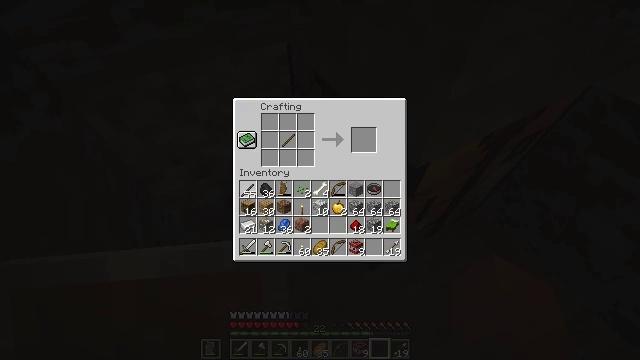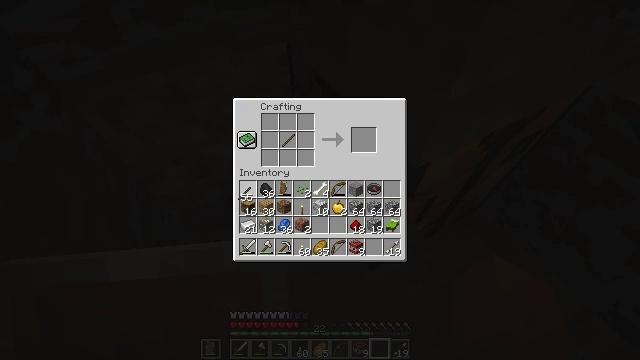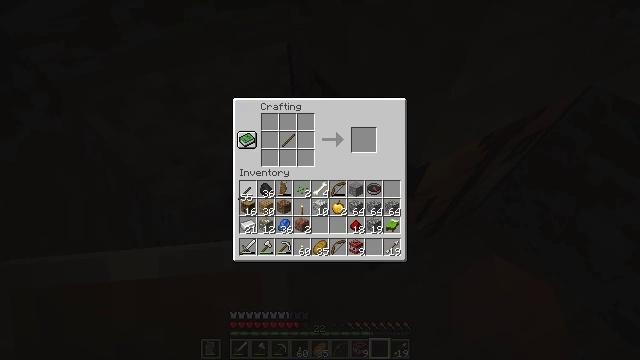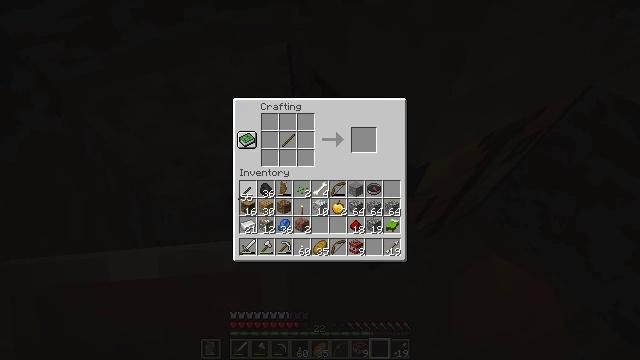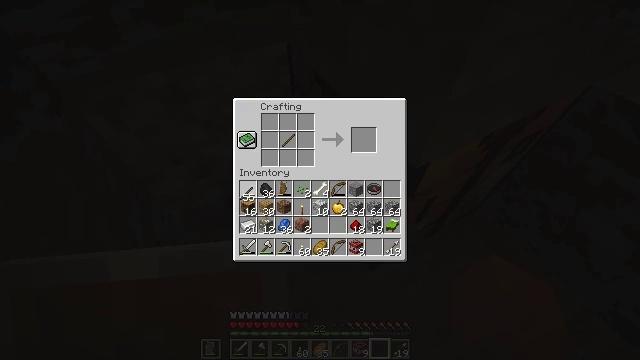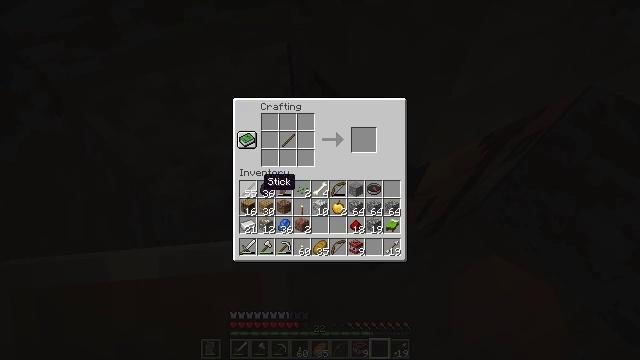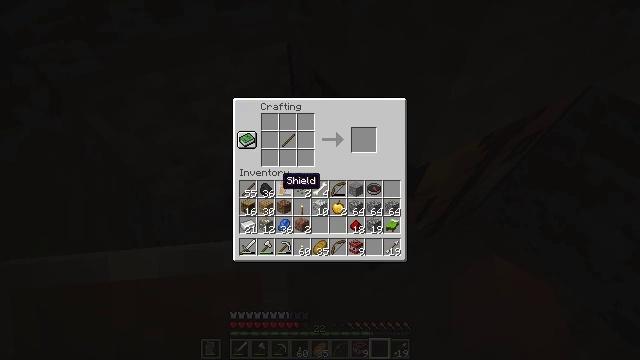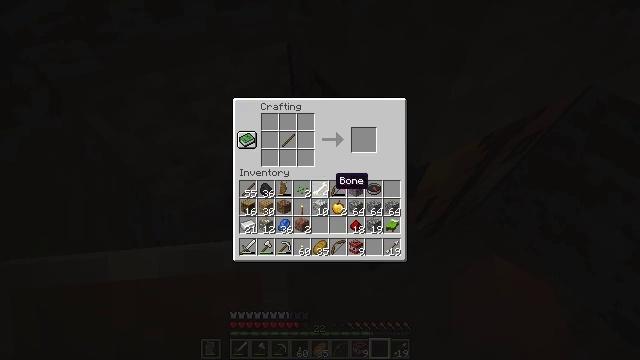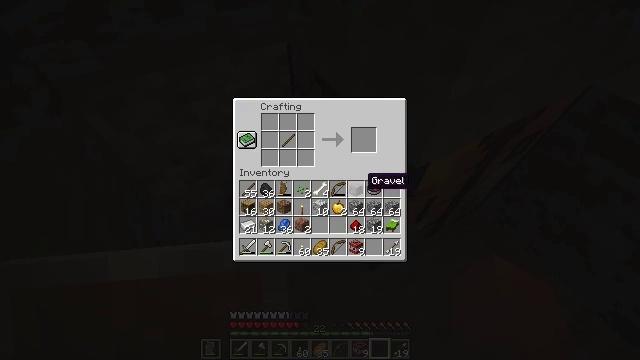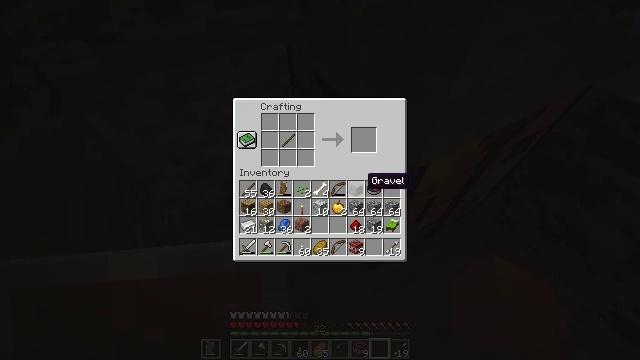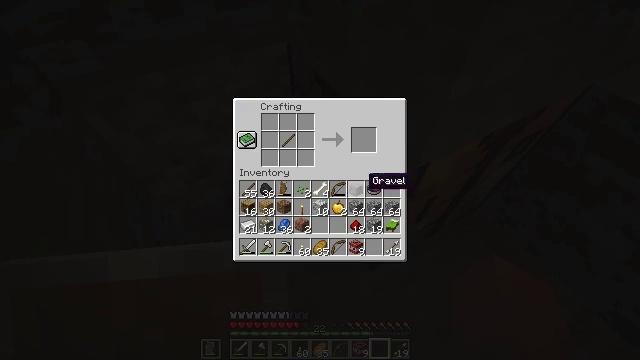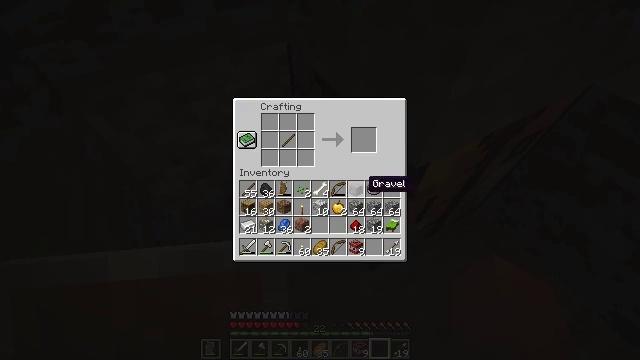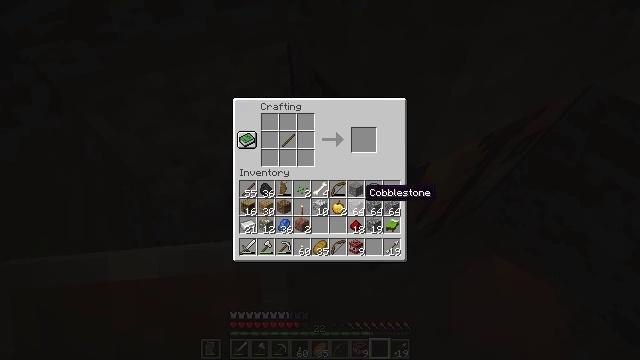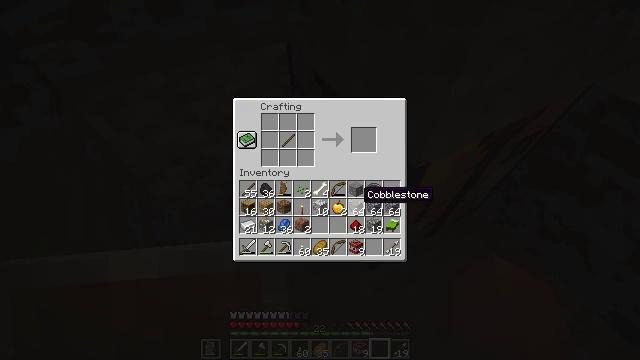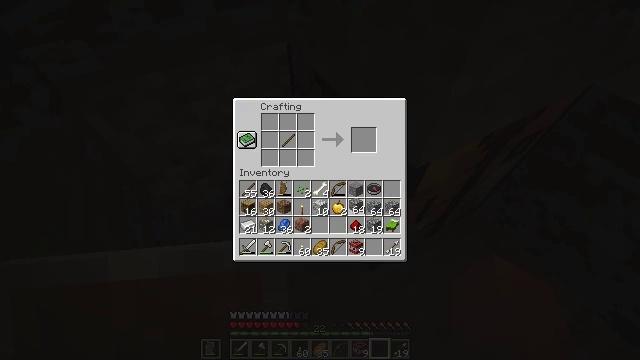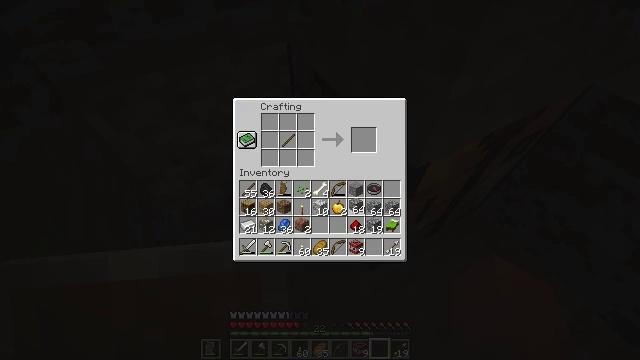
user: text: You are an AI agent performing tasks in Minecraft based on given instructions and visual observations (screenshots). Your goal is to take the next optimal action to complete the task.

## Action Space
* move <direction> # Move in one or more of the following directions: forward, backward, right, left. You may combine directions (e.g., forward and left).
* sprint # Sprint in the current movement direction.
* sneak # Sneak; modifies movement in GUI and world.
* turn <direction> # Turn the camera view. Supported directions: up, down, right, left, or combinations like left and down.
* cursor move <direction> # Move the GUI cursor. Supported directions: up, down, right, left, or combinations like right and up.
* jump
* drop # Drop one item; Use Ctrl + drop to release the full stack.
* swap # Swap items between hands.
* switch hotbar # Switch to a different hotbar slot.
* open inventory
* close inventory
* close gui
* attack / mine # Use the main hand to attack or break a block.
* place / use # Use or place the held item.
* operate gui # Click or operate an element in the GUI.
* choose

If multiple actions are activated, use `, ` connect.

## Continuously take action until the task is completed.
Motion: motion action
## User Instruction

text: Craft a lever.
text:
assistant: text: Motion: no_op
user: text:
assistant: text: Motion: operate gui
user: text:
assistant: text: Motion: operate gui
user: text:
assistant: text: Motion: operate gui
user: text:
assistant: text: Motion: cursor move right
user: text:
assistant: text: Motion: cursor move right
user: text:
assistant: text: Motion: cursor move right
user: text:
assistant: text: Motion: cursor move right
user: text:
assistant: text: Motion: no_op
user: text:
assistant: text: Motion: no_op
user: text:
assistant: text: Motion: no_op
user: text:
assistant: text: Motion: cursor move down
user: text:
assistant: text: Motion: no_op
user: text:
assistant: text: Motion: operate gui
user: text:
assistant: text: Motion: operate gui
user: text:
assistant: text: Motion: cursor move left and up, operate gui
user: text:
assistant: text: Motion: cursor move left and up
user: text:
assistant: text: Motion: cursor move left and up
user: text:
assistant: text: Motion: cursor move up
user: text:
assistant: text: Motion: no_op
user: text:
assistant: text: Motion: cursor move up
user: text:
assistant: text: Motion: no_op
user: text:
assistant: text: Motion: no_op
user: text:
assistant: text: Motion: no_op
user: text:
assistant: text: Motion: no_op
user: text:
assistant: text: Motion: cursor move down
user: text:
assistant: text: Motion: cursor move down
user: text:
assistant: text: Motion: no_op
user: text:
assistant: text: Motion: choose
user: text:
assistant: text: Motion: choose